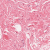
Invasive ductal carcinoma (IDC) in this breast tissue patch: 0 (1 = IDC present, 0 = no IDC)